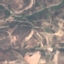
Label: PermanentCrop